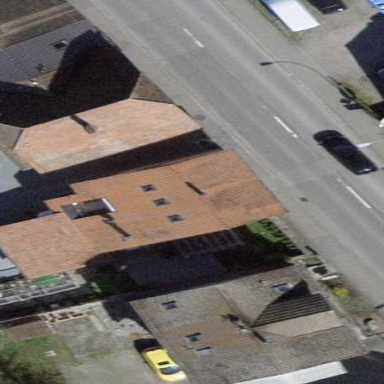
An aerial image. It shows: Building with tiled roof.